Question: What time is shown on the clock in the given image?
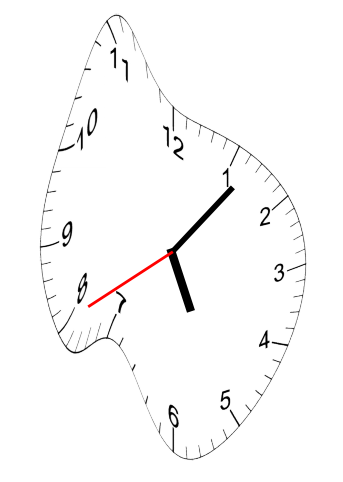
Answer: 05:06:40